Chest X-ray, AP view. Patient: 32 years old, sex M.
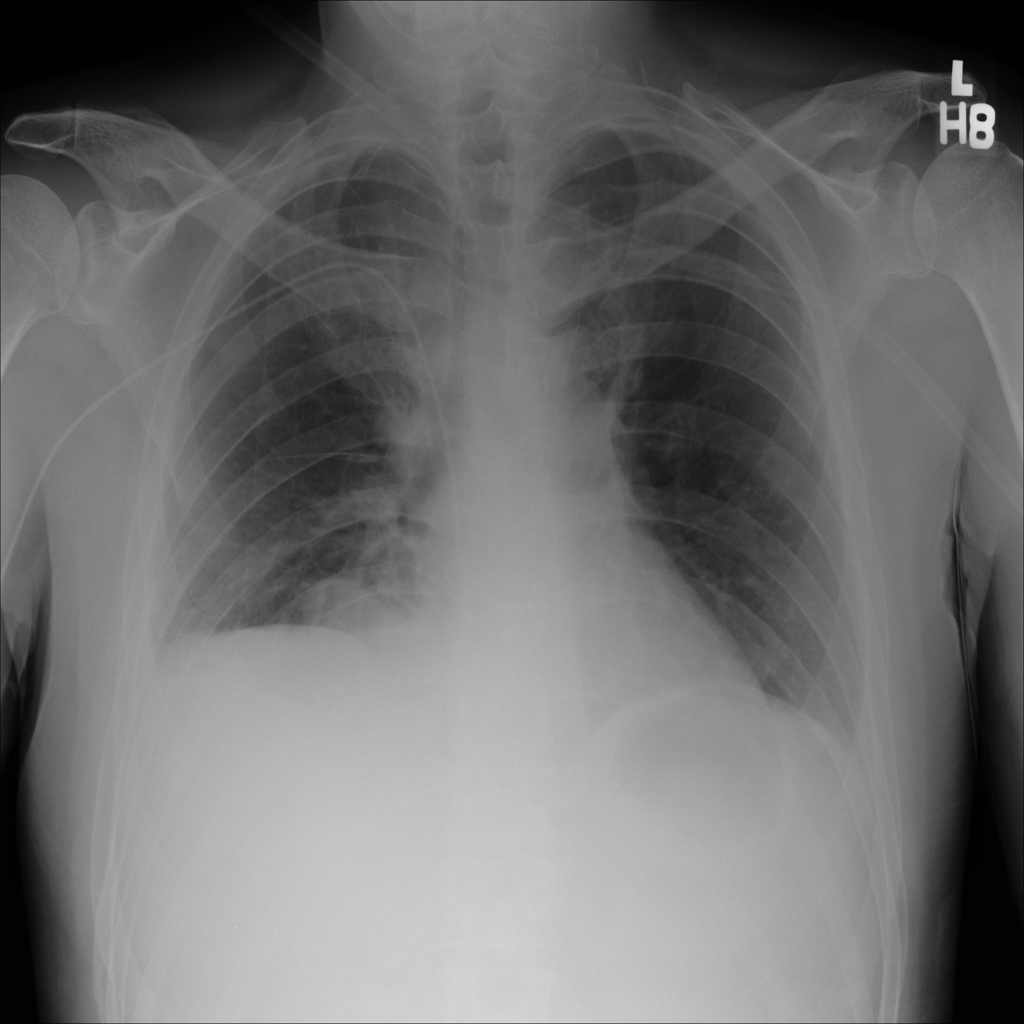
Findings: Consolidation